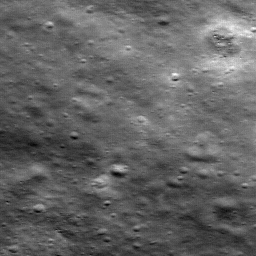
Host type: background_regolith
Lunar coordinates: latitude nan, longitude nan